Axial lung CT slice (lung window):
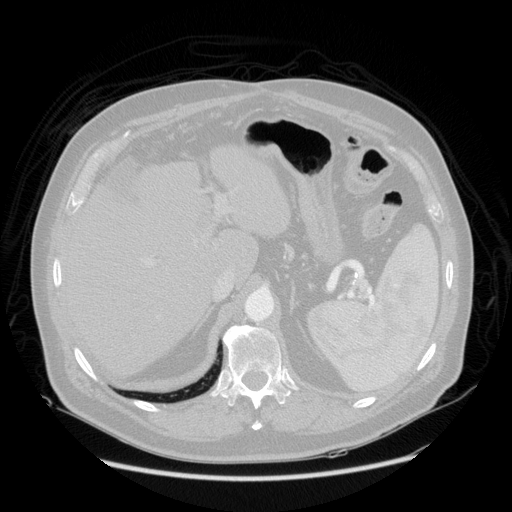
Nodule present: no